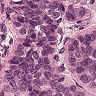
Metastatic tissue present: yes